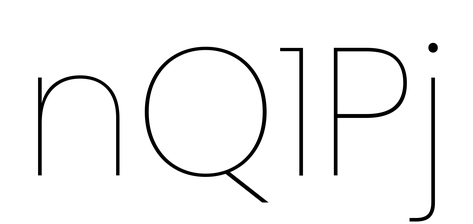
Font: Poppins-Thin